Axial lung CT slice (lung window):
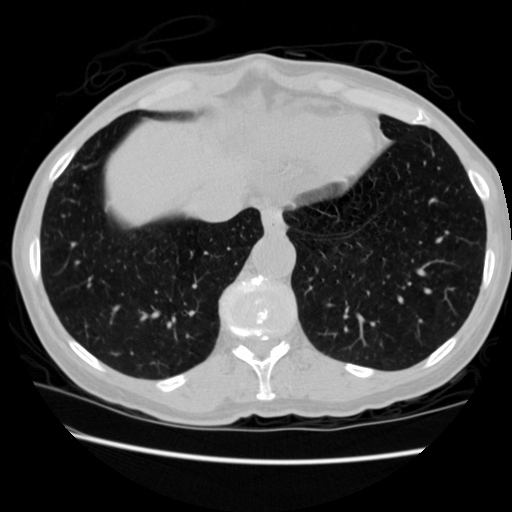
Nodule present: no